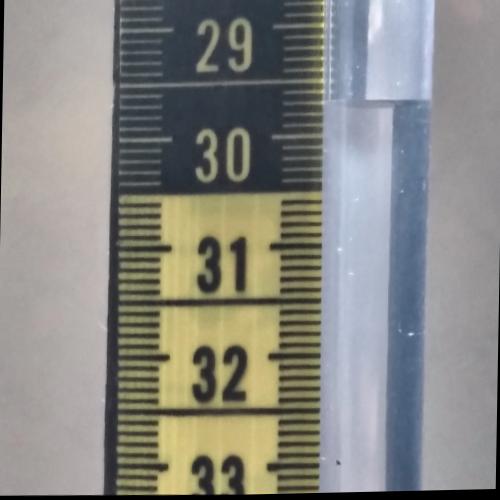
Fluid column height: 29.7 cm